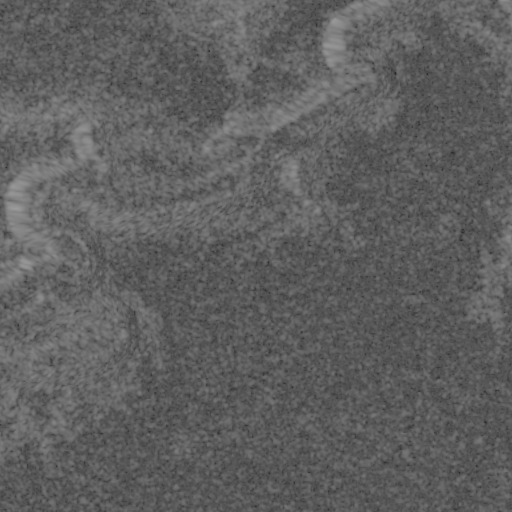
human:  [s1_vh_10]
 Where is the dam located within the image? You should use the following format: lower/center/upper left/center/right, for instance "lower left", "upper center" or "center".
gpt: The dam is located in the lower right of the image.
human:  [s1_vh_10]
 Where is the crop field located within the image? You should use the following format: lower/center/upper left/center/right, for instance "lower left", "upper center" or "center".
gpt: There is no crop field in the image.

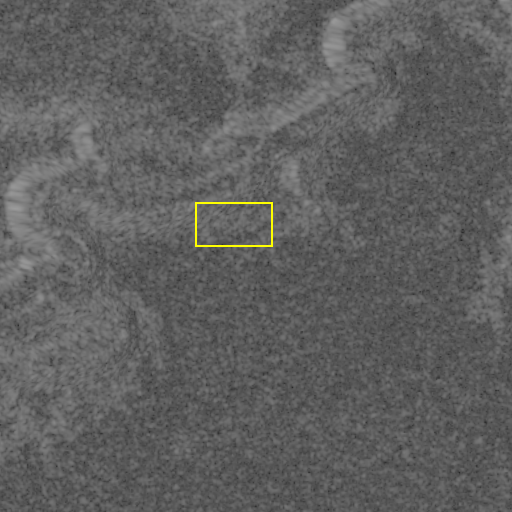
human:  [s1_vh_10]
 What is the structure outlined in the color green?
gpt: There is no green outline.
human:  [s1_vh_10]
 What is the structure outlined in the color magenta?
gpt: There is no structure outlined in magenta.